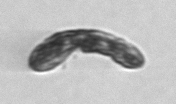
Label: Karenia